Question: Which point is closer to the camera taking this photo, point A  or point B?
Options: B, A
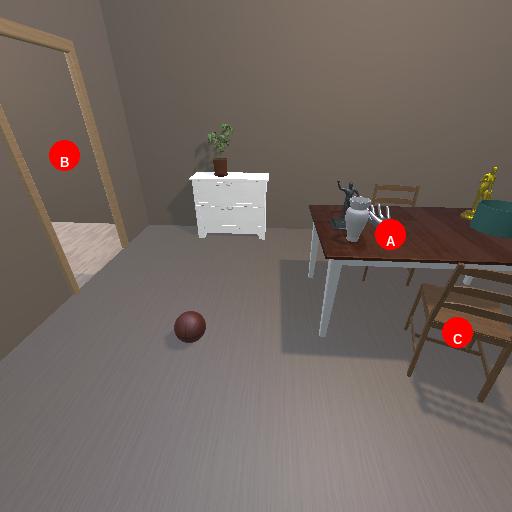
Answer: B